Interaction volume radius: 5 \u00c5
Interaction volume height: 20 \u00c5
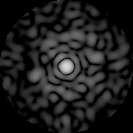
Disorder parameter: 0.8619